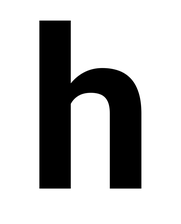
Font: Roboto_Bold